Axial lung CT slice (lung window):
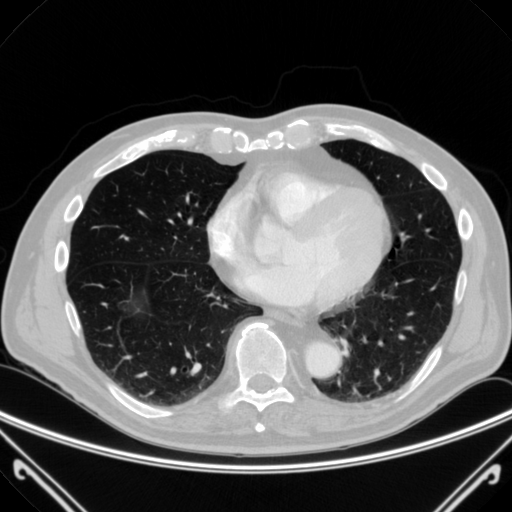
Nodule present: no